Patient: sex F, age 51
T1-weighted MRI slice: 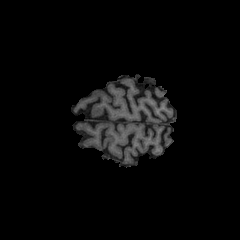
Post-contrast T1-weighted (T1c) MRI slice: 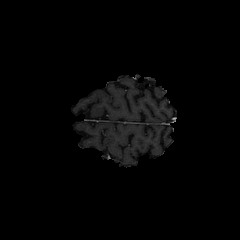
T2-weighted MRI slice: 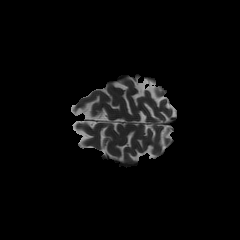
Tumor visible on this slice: no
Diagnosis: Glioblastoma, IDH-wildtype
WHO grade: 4